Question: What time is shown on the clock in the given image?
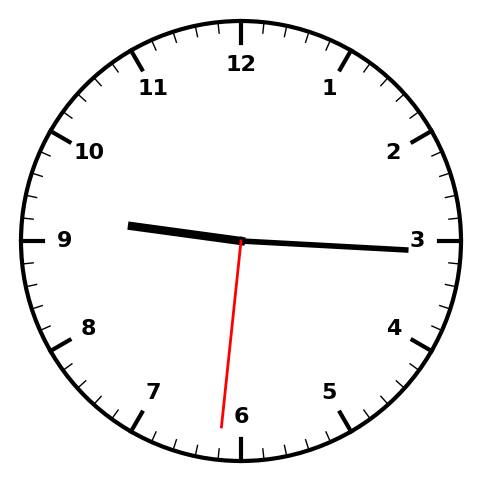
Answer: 09:15:31